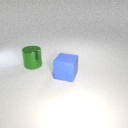
large blue rubber cube in front of large green metal cylinder